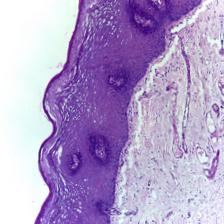
Diagnosis: Normal